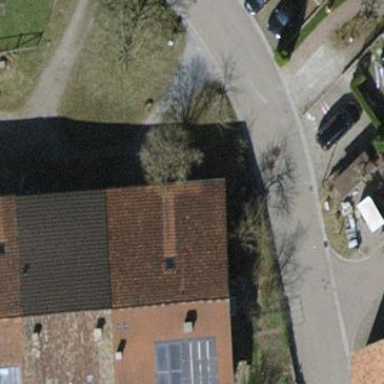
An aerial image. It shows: Terrace building.